Field crop: maize
Growth stage: 2
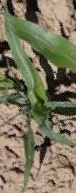
Species: maize